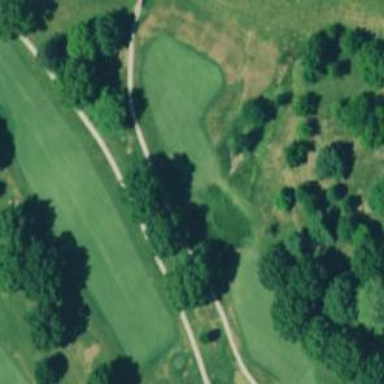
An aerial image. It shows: Golf hole.